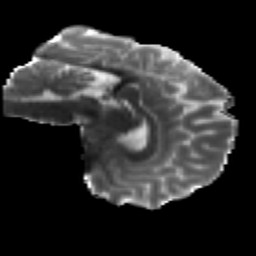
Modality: T2w
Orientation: sagittal
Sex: male
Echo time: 0.114 s